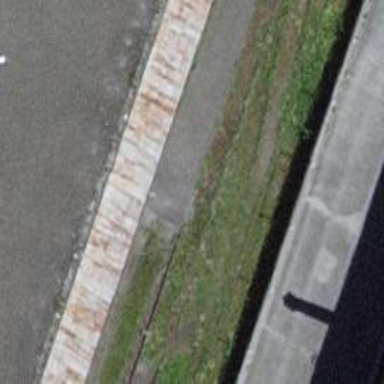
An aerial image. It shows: Single railway spur track.